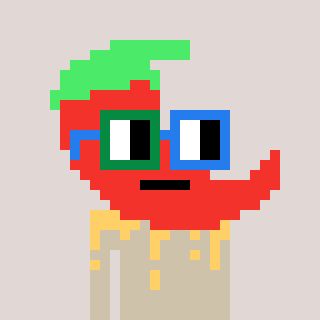
a pixel art character with square green and blue glasses, a chilli-shaped head and a bege-colored body on a warm background